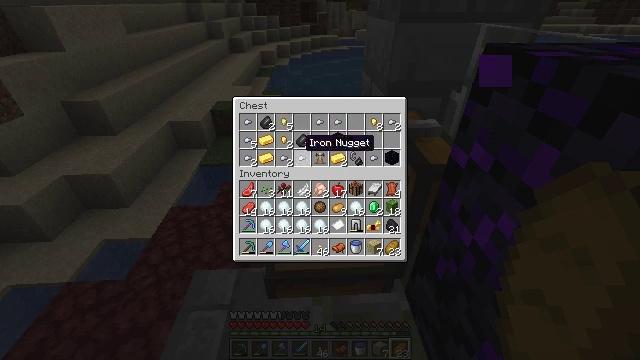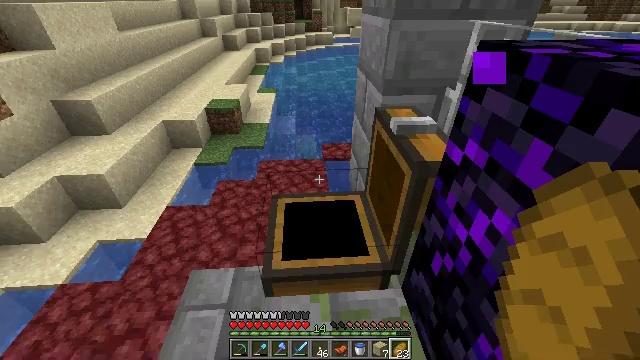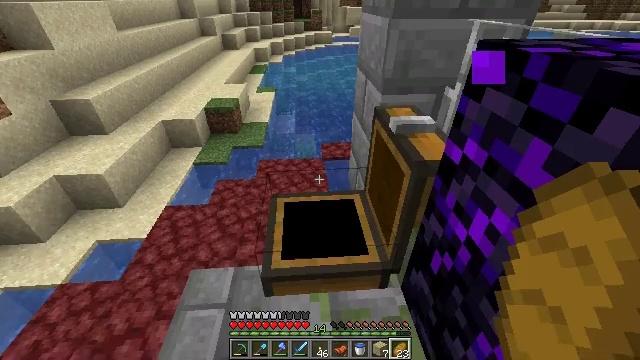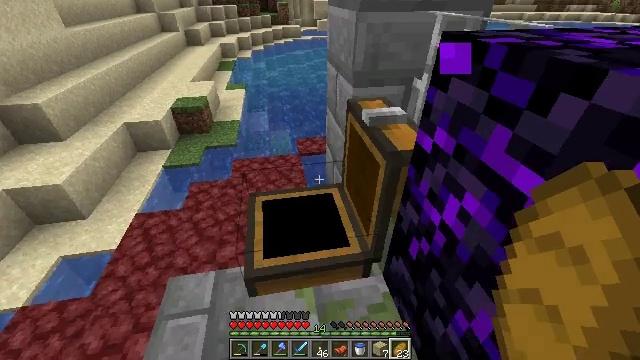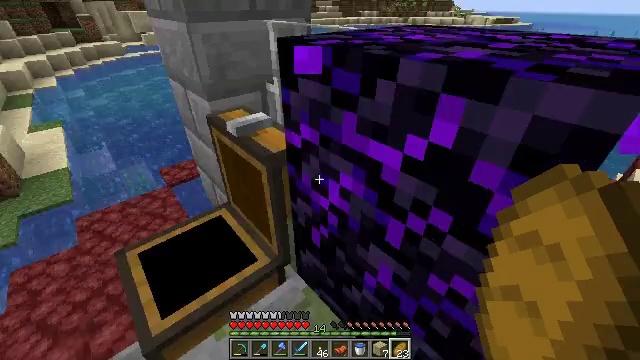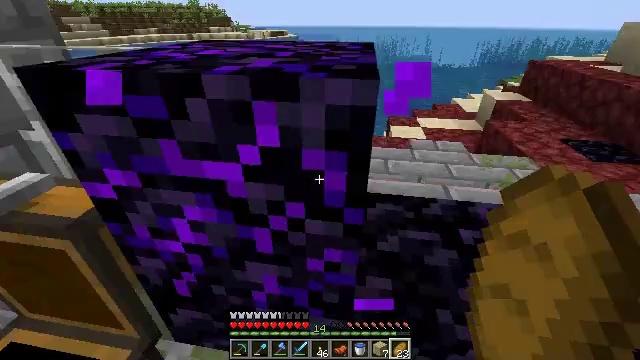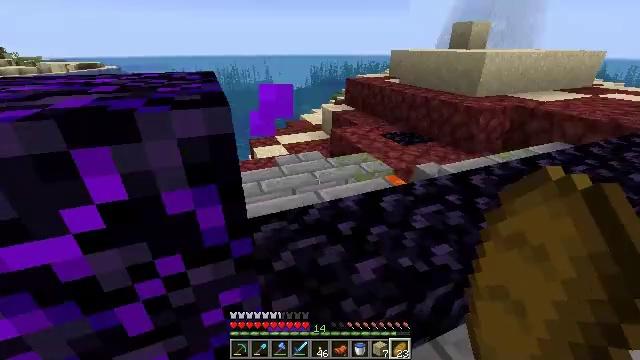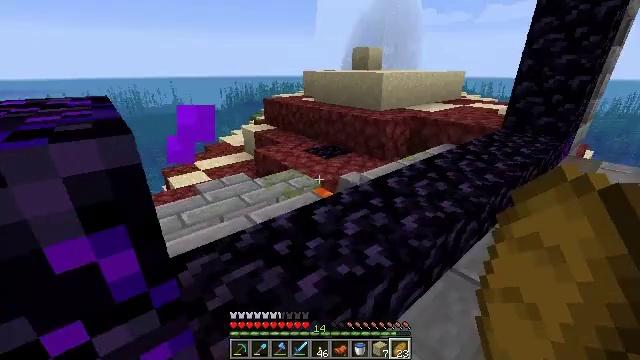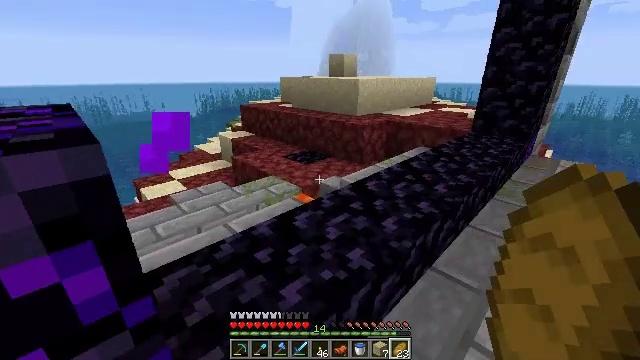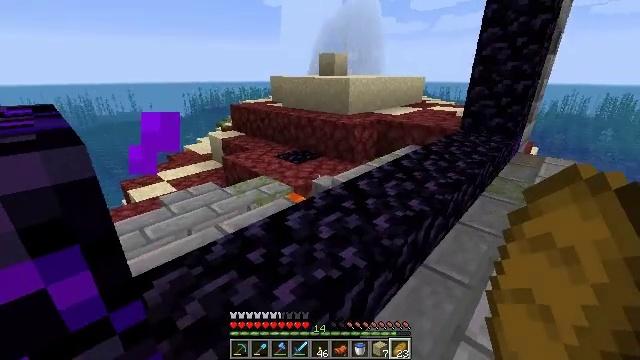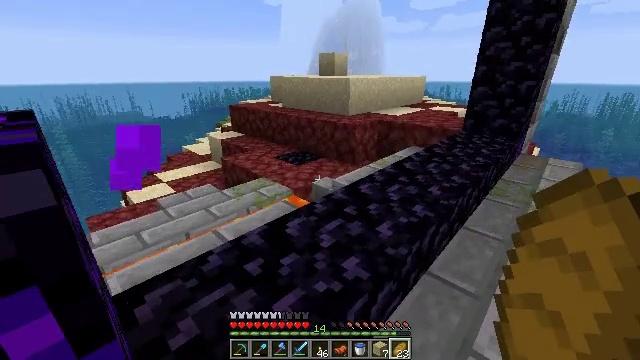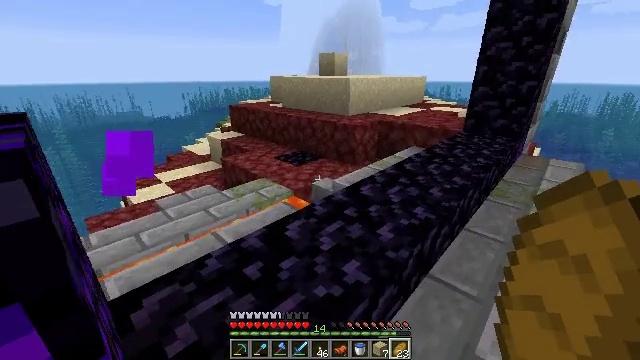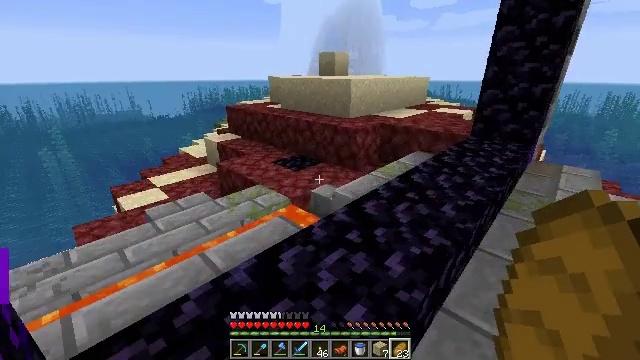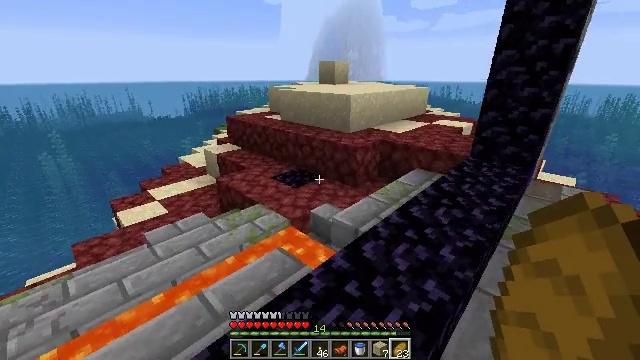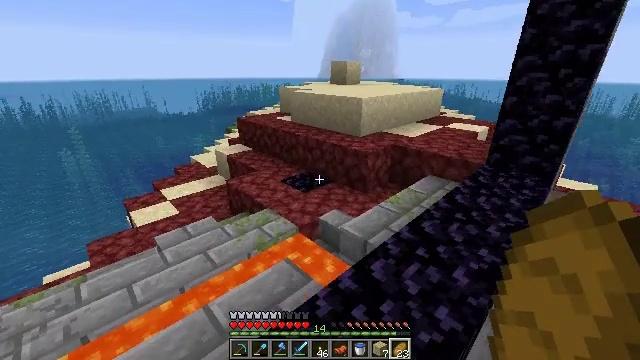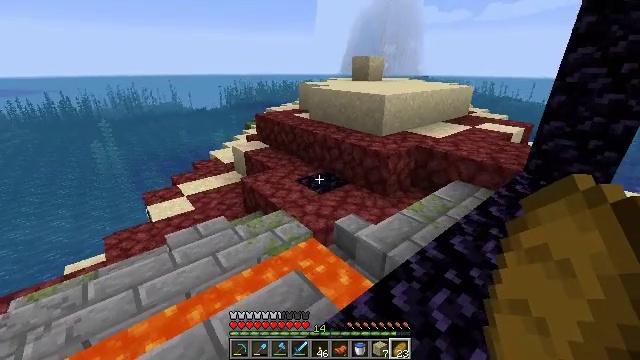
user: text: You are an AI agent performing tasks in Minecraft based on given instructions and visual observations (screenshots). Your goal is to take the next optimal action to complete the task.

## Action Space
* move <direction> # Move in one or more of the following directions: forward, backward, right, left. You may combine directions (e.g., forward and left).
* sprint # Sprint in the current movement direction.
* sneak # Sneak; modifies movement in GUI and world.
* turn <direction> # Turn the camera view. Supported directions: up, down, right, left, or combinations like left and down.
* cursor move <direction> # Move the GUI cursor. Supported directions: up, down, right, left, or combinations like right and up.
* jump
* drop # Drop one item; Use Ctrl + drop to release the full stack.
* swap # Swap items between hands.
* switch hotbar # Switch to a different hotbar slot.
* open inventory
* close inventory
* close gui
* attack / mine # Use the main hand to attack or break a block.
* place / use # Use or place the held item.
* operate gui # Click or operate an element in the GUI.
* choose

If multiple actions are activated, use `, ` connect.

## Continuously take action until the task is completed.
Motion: motion action
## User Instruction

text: Drop a snowball.
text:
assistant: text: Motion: cursor move right
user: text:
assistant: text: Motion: close gui
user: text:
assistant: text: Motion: turn right and down
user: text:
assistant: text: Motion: turn right and up
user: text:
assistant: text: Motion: turn right and up
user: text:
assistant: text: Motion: turn right and up
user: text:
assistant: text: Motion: turn right and up
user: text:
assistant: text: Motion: turn right and up
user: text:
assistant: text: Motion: turn right
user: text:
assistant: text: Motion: move forward
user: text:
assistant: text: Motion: move forward
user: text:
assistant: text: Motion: move forward
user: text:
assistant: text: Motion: move forward
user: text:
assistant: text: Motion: move forward, turn left
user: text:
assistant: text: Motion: move forward, turn left
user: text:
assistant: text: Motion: turn left
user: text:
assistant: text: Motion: no_op
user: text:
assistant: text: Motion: no_op
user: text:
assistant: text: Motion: no_op
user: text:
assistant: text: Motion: turn right and down
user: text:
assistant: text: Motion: turn right and down
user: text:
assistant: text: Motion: turn right and down
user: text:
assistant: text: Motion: turn right and down
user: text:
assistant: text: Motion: turn right
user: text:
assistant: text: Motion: move forward, turn right
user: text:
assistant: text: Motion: move forward and move right, turn right and up
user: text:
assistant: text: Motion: move forward and move right, turn right and up
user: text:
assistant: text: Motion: move forward and move right
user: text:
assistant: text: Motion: move forward and move right, turn up
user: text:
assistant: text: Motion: move forward, turn left and up